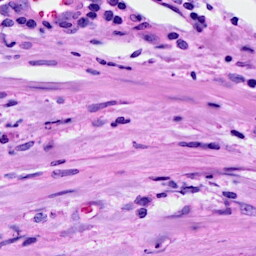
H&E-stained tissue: Breast